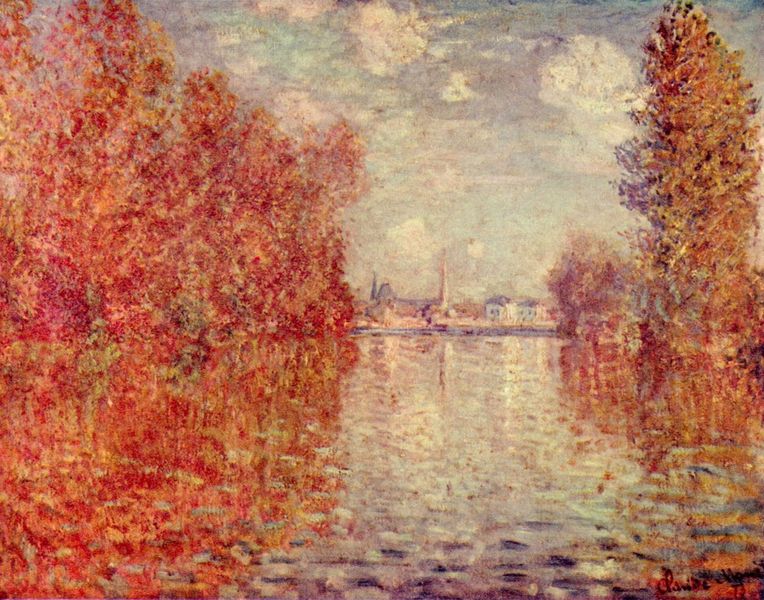
Titel: Herbst in Argenteuil
Künstler: Claude Monet
Standort: London
Institution: Courtauld Institute Gallery
Schlagwörter: baum, blau, blätter, gemälde, himmel, laub, meer, wasser, weiß, wolken, bäume, fluss, impressionismus, kirchturm, landschaft, see, stadt, teich, ufer, braun, bunt, frankreich, hell, licht, orange, blick, blüten, haus, rot, weg, wolke, malerei, barock, signatur, spiegel, öl, bach, horizont, häuser, natur, schilf, spiegelung, gewässer, kirche, wasserspiegelung, gold, renaissance, rokoko, wald, boot, kamin, turm, küste, wellen, ansicht, divisionismus, warm, dorf, farbe, hecke, lila, tag, violett, herbst, schlot, luft, monet, ölfarbe, gründ, reflexion, punkte, durchblick, türme, gestade, oberfläche, dynamik, sumpf, verschwommen, tümpel, siedlung, flimmern, pinselstriche, claude monet, imressionismus, freiluftmalerei, leuchtend, feuerrot, pointillismus, impressionist, lebendig, speigelung, flammendrot, frankreichw, freiluftmaleri, impressioniesmus, hane, 1890, neuzeut, seeh, clarke, 18990